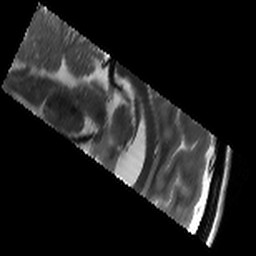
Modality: T2w
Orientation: sagittal
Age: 48
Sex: female
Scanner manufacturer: siemens
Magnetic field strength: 3 T
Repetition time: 8.02 s
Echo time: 0.08 s